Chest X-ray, PA view. Patient: 69 years old, sex M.
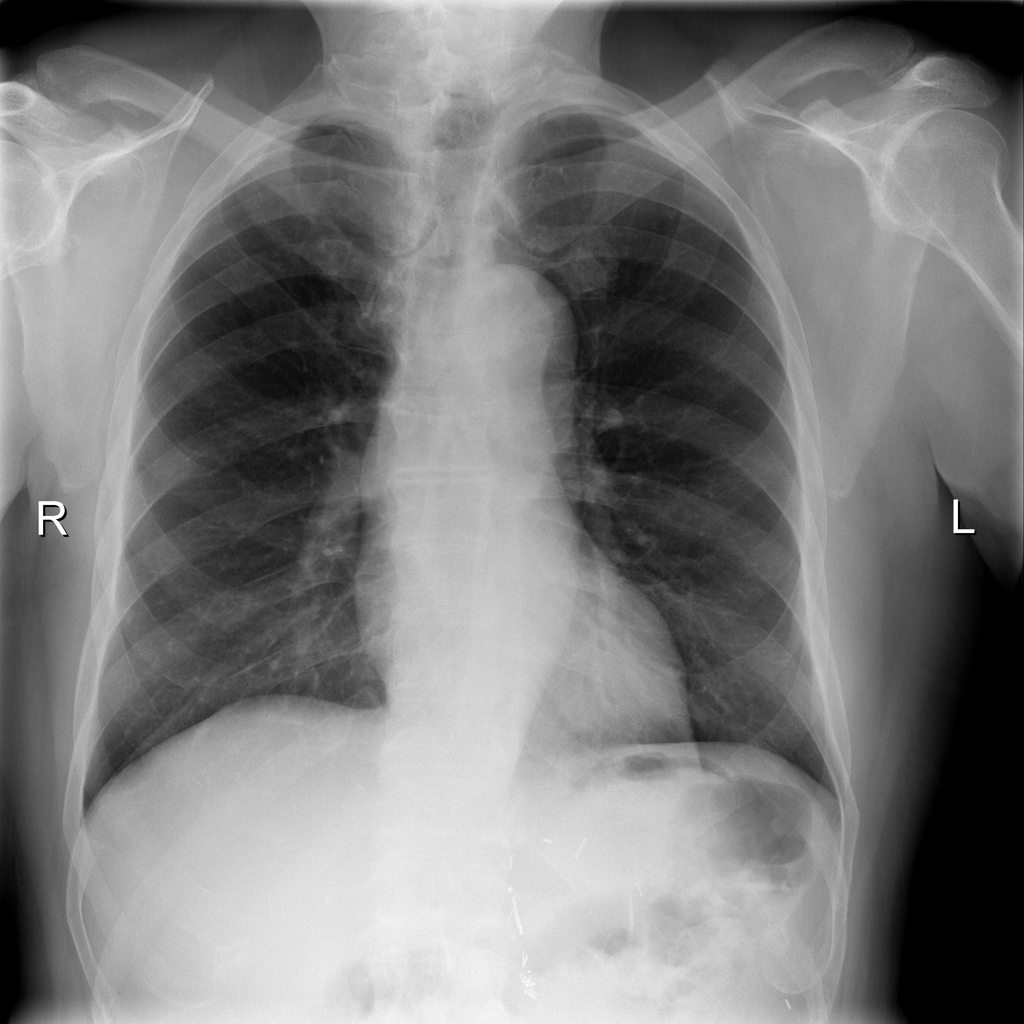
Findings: No Finding